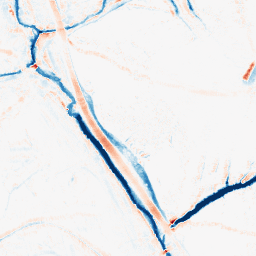
Category: morphological
Decomposition family: morphological_ellipse
Decomposition parameters: operation: average
width: 10
height: 10
Upsampling method: sinc_hamming
Upsampling parameters: scale: 4
kernel_size: 16
Upsampling scale: 4